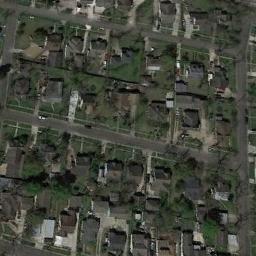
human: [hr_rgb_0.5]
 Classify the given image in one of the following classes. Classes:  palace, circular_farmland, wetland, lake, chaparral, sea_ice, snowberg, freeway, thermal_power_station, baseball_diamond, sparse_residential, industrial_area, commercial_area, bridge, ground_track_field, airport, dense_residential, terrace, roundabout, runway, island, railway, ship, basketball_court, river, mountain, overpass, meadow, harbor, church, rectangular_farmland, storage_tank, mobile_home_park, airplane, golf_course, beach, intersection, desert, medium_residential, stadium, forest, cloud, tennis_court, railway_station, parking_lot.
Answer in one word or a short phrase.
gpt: dense_residential